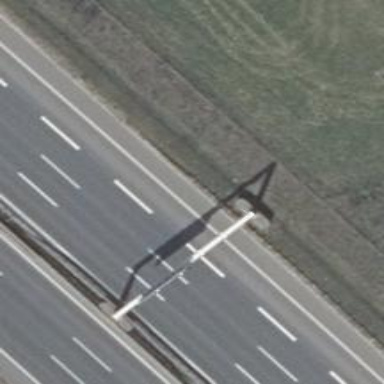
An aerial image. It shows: Gantry structure.